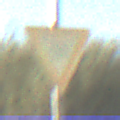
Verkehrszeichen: VorfahrtGewaehren
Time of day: MorningAfternoon
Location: Outdoor (Nature)
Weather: PartlyCloudy
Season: NotSpecified
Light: Natural